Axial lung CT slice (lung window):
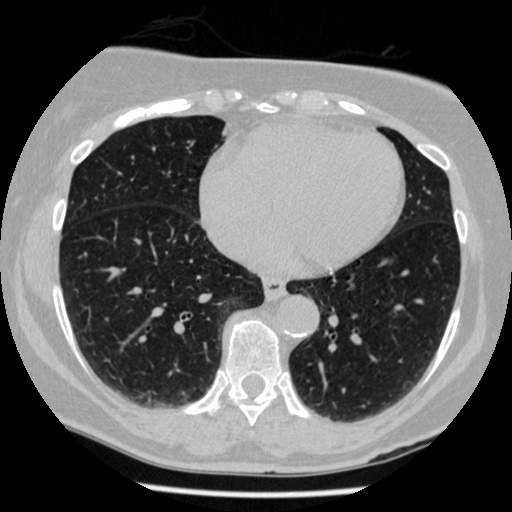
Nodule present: no